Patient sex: M
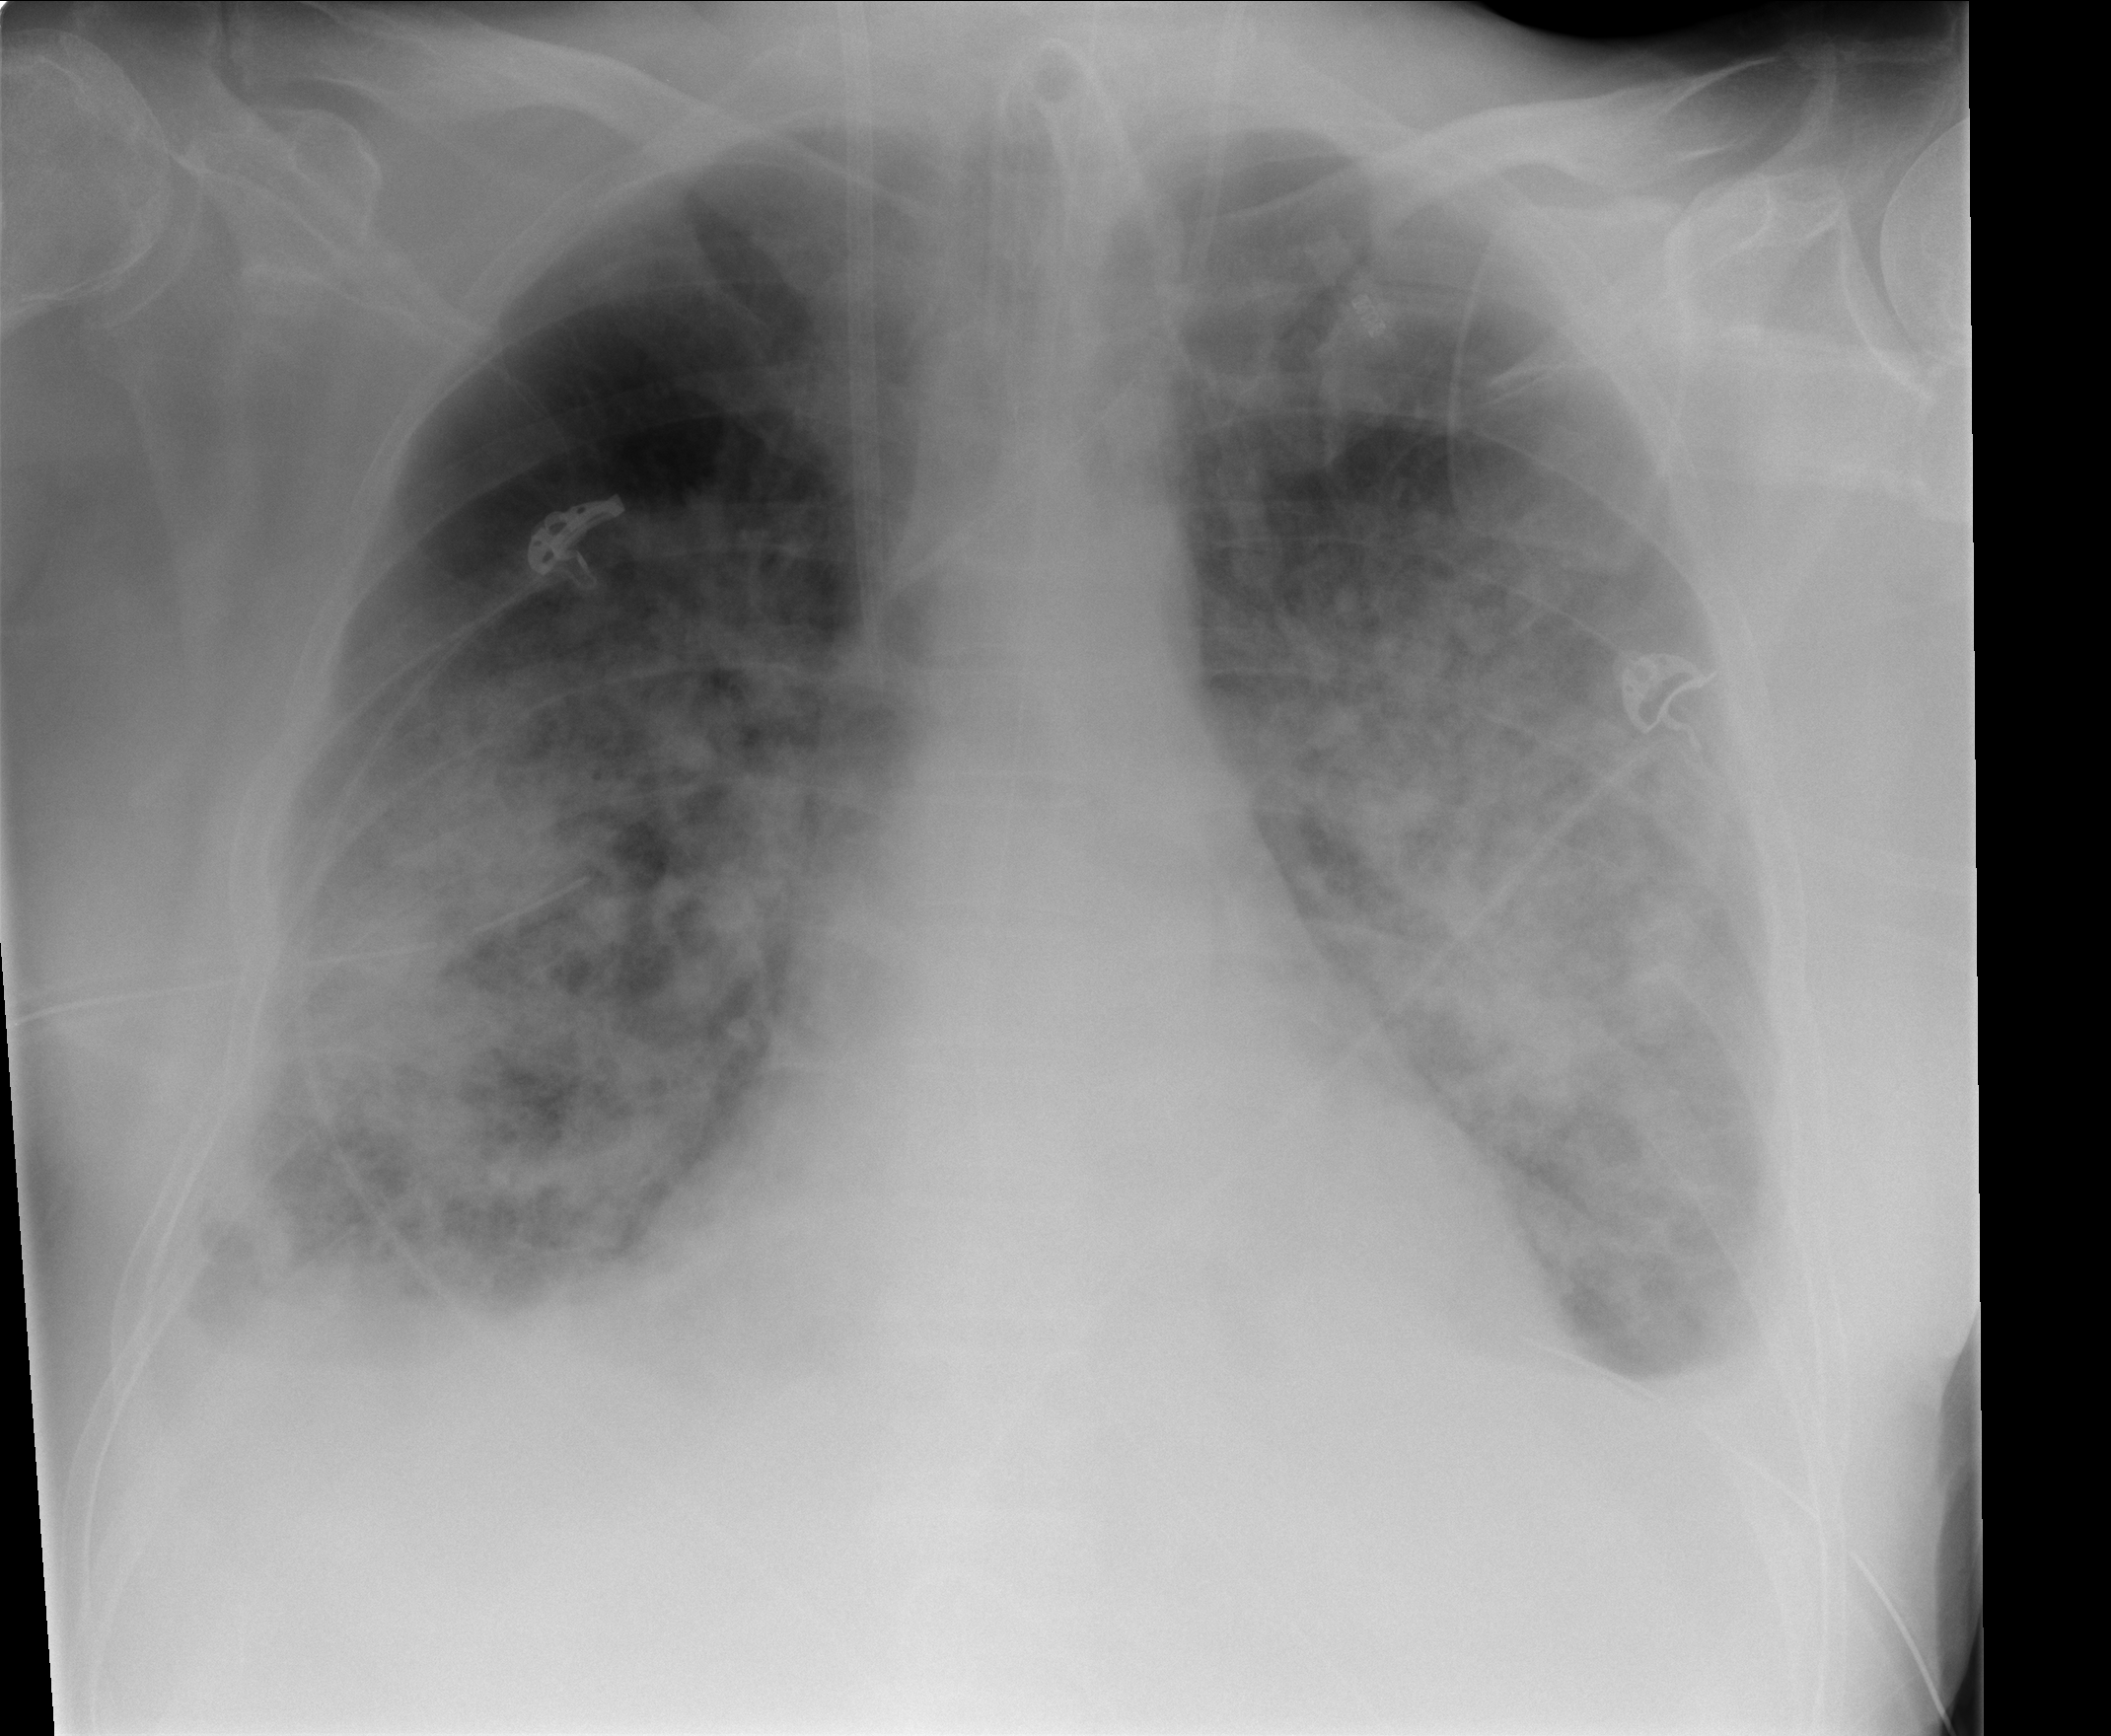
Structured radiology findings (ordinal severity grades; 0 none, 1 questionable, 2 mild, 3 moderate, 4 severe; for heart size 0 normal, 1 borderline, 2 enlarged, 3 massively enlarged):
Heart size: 1
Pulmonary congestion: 2
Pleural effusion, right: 2
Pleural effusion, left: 2
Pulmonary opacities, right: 3
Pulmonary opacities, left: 3
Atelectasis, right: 2
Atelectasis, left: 2